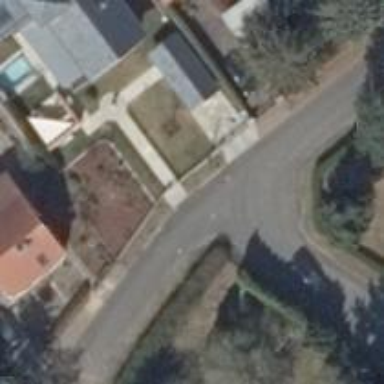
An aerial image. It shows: Footway along the road.